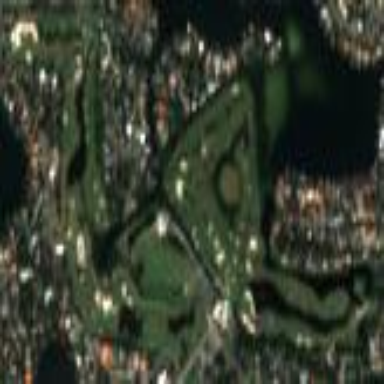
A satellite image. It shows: Golf course surrounded by greenery.